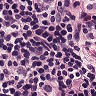
Metastatic tissue present: yes